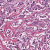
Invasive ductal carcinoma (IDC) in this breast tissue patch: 1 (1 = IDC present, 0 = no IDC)